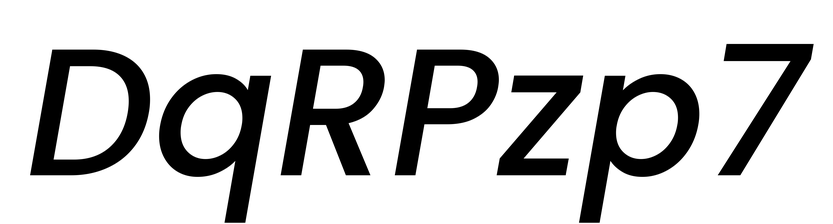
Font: Poppins-MediumItalic